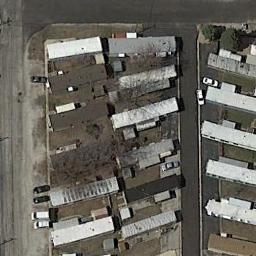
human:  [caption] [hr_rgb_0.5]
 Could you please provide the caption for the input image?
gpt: There are a row of colorful mobile homes on both sides of the road .

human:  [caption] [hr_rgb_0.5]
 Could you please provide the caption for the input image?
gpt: The mobile home park has some neatly arranged mobile homes .

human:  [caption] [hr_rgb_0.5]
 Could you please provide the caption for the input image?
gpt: The mobile home park is on the open place next to the road .

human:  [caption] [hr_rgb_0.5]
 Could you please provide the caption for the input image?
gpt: Many buildings are in the mobile home park .

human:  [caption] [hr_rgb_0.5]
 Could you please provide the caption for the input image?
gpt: There are some gray buildings and brown trees in the mobile home park .